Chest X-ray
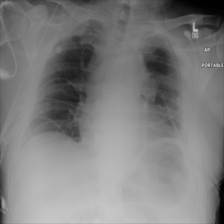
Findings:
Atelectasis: negative
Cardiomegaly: negative
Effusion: negative
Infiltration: negative
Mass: negative
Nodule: negative
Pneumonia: negative
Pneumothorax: negative
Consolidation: negative
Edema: negative
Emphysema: positive
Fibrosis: negative
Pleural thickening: negative
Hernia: negative